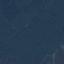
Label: Forest